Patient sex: M
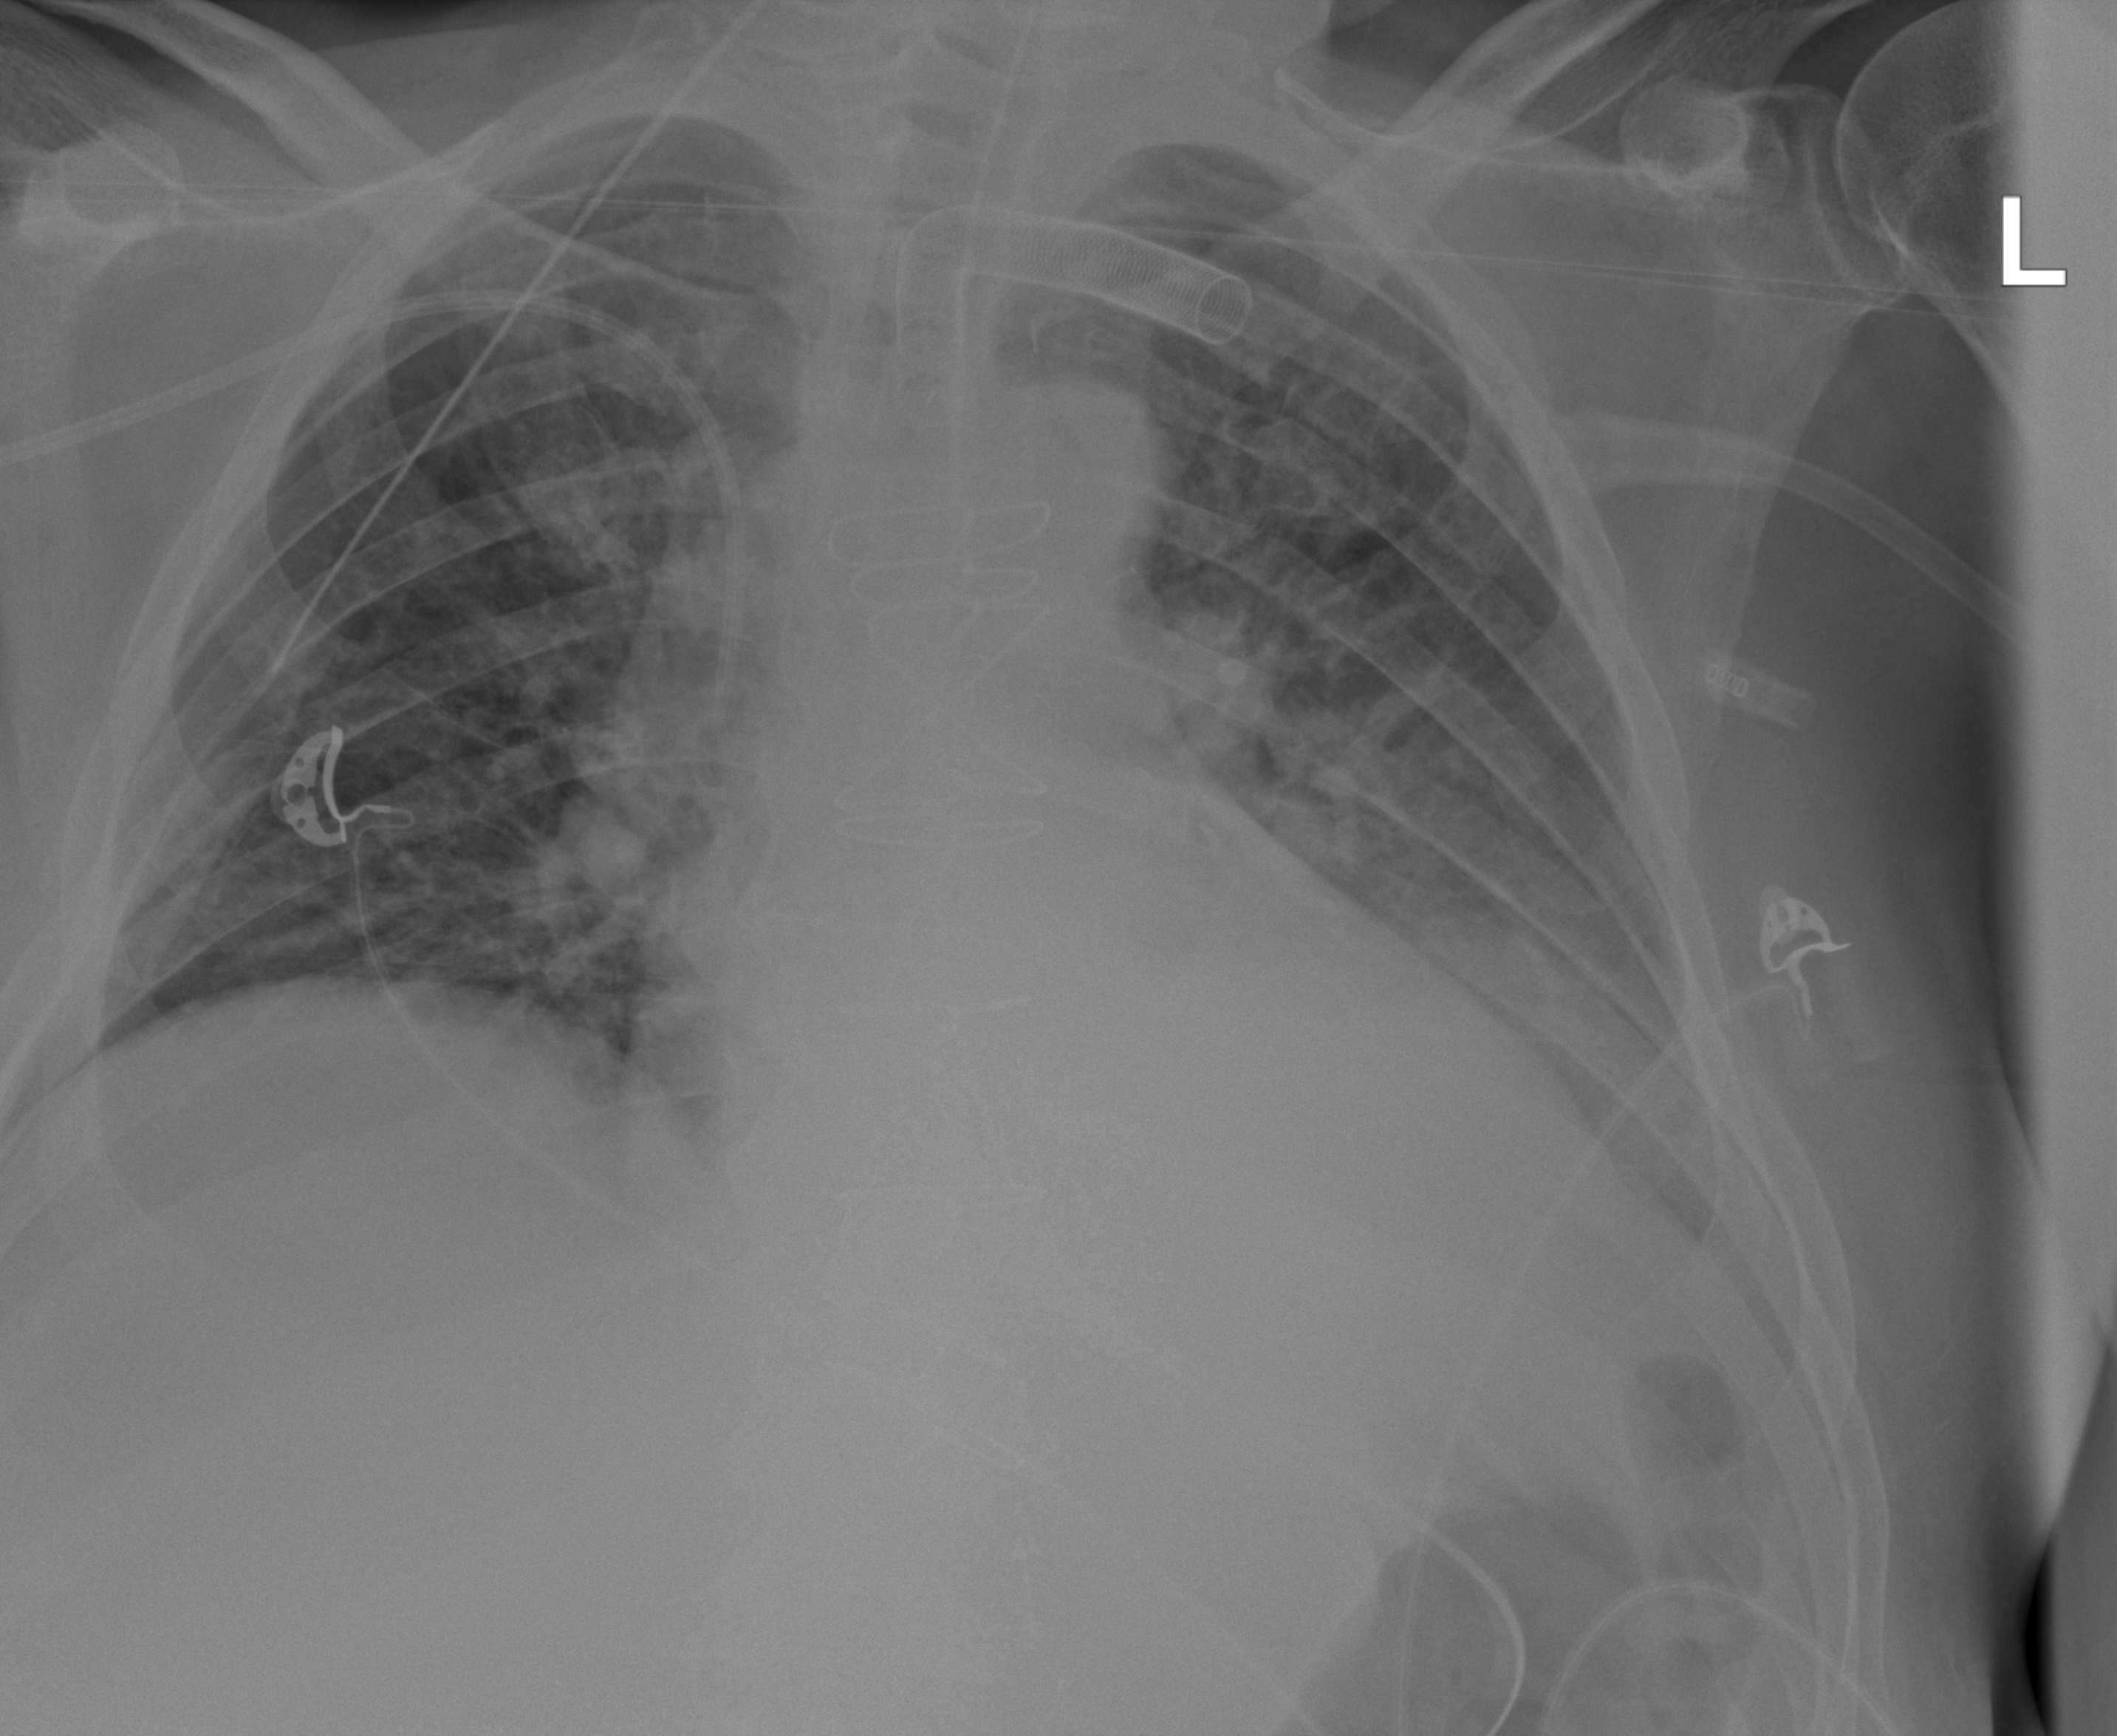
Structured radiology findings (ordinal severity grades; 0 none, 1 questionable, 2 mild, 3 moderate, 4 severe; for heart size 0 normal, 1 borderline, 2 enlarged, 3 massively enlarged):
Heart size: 2
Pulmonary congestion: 2
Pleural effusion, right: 0
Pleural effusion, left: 2
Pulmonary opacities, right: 0
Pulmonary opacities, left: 2
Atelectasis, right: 2
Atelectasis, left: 2